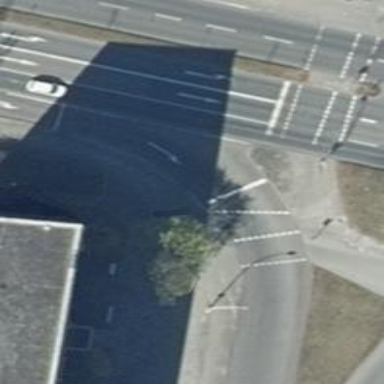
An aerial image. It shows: Road with traffic signals at the crossing.